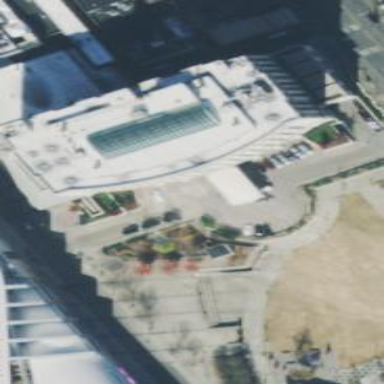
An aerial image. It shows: Hotel building.